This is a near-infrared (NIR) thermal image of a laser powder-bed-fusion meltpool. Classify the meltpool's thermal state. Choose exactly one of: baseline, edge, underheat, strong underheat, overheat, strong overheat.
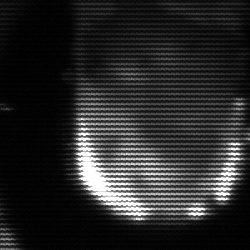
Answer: baseline